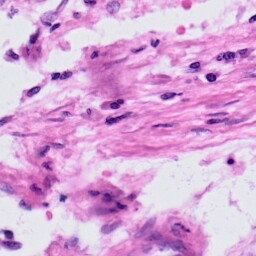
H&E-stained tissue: Skin